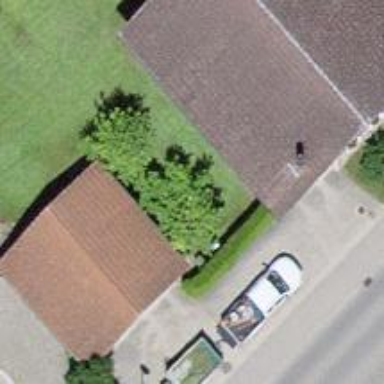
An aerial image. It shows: Garage.